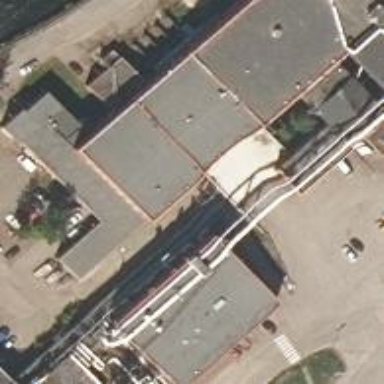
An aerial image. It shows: Industrial building.